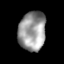
Tissue: lung
Cell type: Epithelial cells
Senescence score: 0.166
Nuclear area (px): 1042
Mean DAPI intensity: 153.358